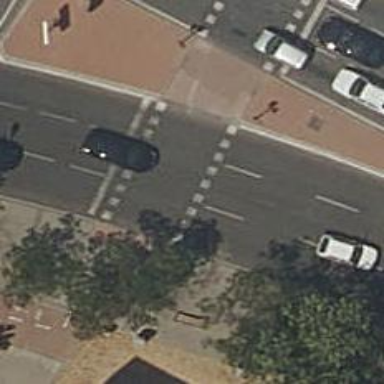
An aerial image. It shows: Crossing with traffic signals.